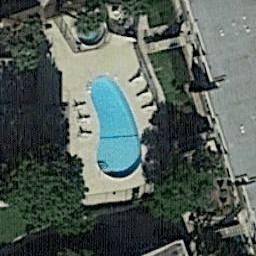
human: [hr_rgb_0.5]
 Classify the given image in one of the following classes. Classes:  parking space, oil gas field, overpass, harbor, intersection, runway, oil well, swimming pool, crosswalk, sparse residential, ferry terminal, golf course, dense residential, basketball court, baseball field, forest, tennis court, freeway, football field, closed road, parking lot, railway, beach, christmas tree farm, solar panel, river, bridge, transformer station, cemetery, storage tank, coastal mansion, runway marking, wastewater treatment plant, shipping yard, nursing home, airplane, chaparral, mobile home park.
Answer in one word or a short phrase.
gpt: swimming pool